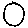
Label: circle